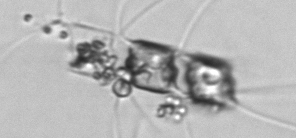
Label: Chaetoceros_didymus